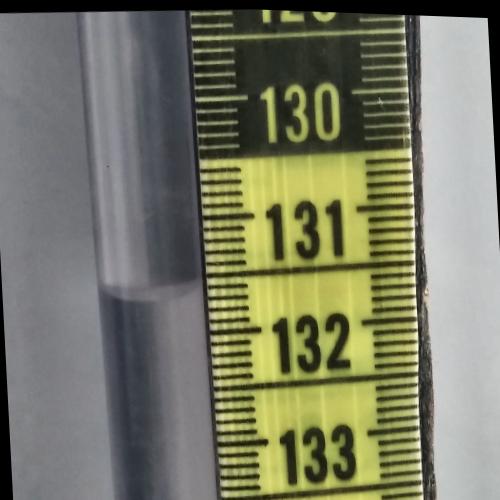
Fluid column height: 131.6 cm